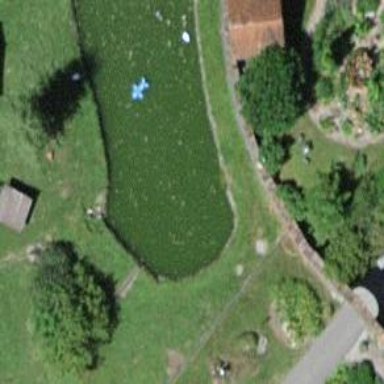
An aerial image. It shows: Peaceful pond surrounded by nature.